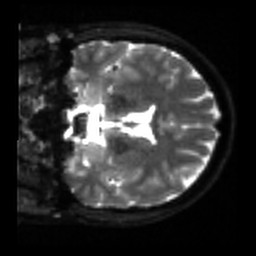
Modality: sbref
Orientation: coronal
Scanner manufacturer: siemens
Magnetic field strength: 3 T
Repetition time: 4 s
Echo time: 0.0594 s